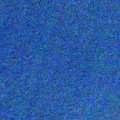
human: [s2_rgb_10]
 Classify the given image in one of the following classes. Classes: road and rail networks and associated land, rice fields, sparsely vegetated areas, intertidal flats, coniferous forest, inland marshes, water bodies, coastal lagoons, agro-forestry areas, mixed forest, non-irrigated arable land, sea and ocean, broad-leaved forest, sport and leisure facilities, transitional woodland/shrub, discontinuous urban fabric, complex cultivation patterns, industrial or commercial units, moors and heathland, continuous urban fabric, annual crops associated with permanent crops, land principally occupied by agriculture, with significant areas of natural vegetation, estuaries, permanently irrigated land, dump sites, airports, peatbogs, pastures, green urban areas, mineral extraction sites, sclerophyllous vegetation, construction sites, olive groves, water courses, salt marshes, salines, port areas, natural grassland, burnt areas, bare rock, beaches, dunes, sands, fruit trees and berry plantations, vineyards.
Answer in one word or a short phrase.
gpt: sea and ocean